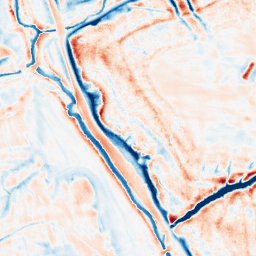
Category: edge_preserving
Decomposition family: bilateral
Decomposition parameters: d: 21
sigma_color: 150
sigma_space: 50
Upsampling method: sinc_hamming
Upsampling parameters: scale: 8
kernel_size: 16
Upsampling scale: 8